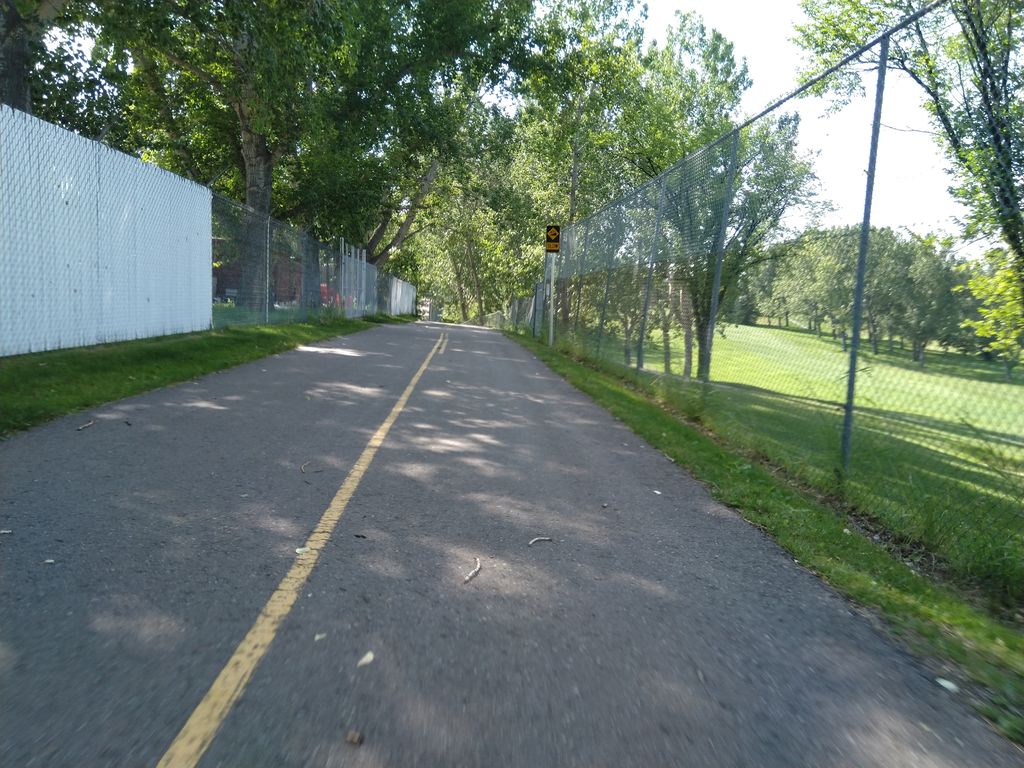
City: calgary